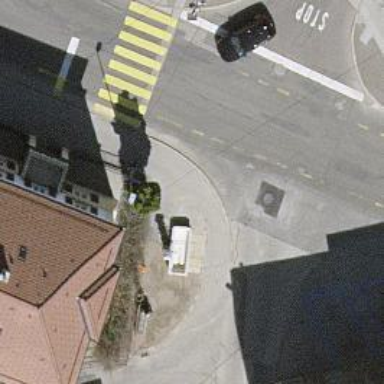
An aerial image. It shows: Asphalt sidewalk along the footway.